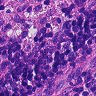
Metastatic tissue present: no